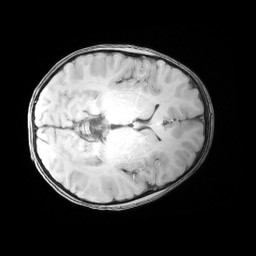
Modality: MP2RAGE
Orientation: axial
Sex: male
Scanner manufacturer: siemens
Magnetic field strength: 3 T
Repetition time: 5 s
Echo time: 0.00355 s